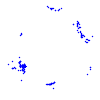
Particle: pion